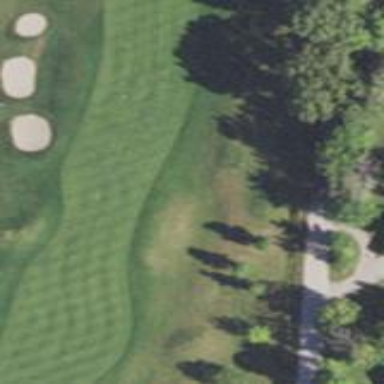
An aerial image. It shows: Golf fairway surrounded by grass.